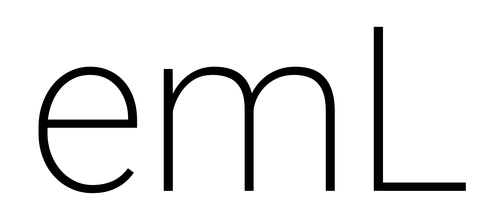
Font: Roboto_ExtraLight